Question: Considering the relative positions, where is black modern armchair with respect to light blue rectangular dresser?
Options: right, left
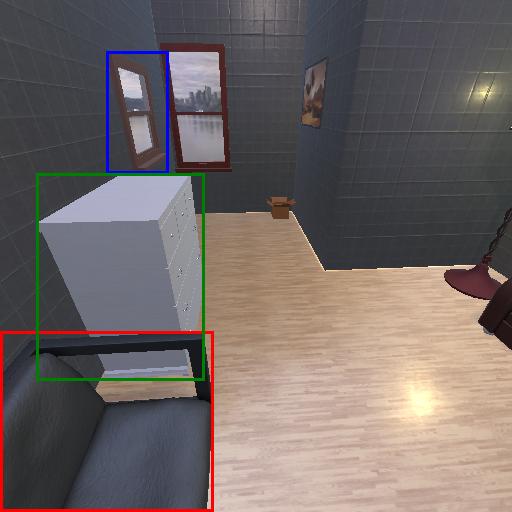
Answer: right